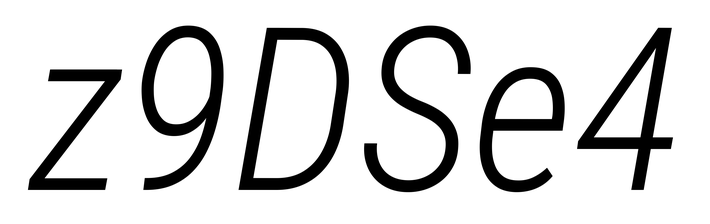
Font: Roboto-Italic_Condensed_Light_Italic